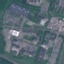
Land use / land cover class: Industrial